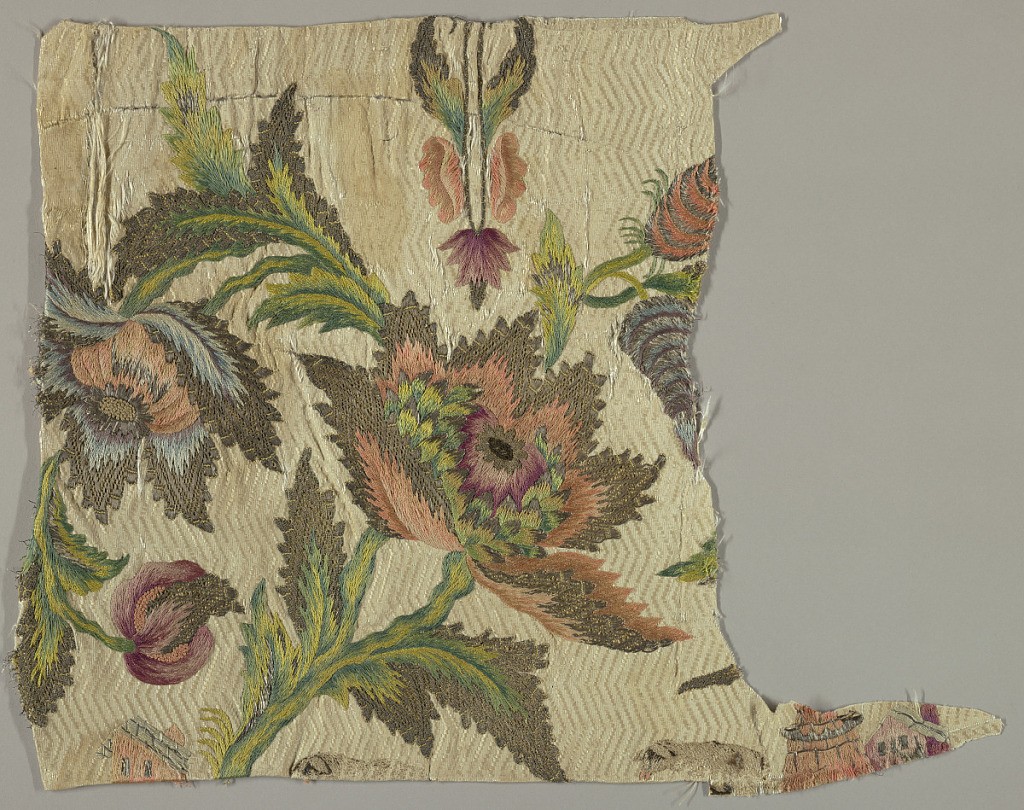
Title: Fragment
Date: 18th century
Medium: silk, metallic thread Technique: embroidered
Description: Fragment with a design of large flowers, leaves and stems embroidered in shades of red, purple, blue, and green with metallic thread on a ground of cream-colored silk woven in a horizontal chevron pattern.